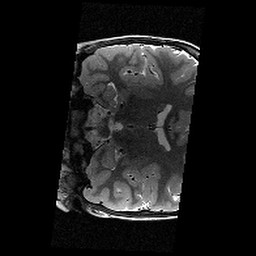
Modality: T2w
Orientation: coronal
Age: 11
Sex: female
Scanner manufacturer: siemens
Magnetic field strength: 3 T
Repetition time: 9.23 s
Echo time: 0.067 s